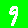
Digit: 9